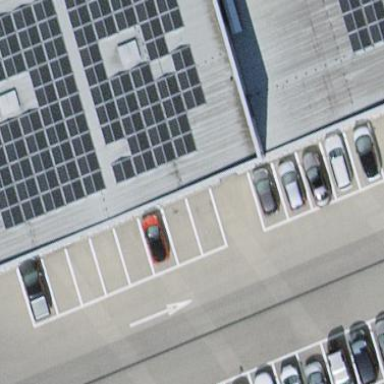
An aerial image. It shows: Street-side parking lot with asphalt surface.